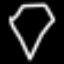
Label: diamond